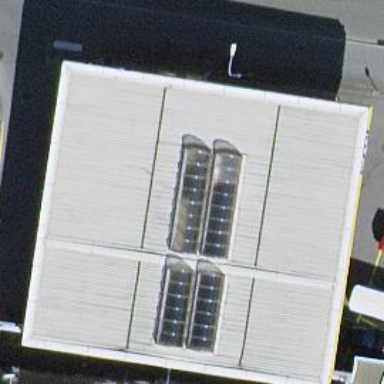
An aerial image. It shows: Fuel station providing compressed natural gas (CNG).